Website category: movie
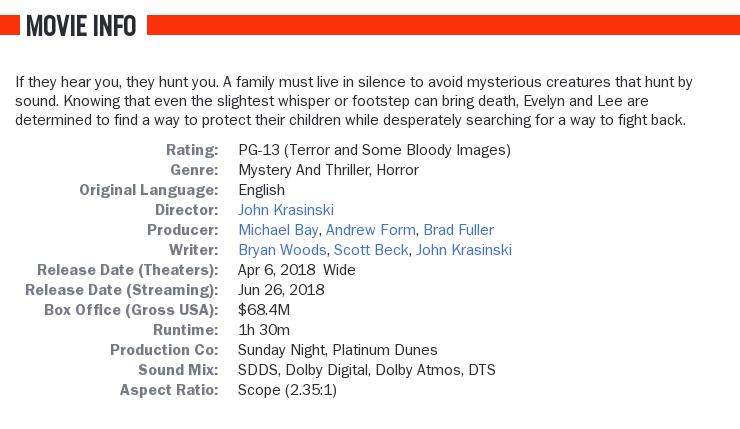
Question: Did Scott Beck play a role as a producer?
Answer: no

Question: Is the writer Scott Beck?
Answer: yes

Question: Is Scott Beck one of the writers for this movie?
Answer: yes

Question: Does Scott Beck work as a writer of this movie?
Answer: yes

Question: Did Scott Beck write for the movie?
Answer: yes

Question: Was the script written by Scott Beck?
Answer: yes

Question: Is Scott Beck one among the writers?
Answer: yes

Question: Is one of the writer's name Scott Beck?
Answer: yes

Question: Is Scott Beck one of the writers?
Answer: yes

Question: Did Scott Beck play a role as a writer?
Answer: yes

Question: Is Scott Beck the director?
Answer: no

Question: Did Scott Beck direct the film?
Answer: no

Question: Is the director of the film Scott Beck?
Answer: no

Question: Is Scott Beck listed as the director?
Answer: no

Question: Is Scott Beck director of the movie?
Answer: no

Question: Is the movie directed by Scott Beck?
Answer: no

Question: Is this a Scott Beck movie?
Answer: no

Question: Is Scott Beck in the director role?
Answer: no

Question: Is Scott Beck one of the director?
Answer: no

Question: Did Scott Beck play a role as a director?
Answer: no